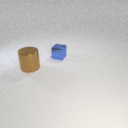
large brown metal cylinder to the left of small blue metal cube